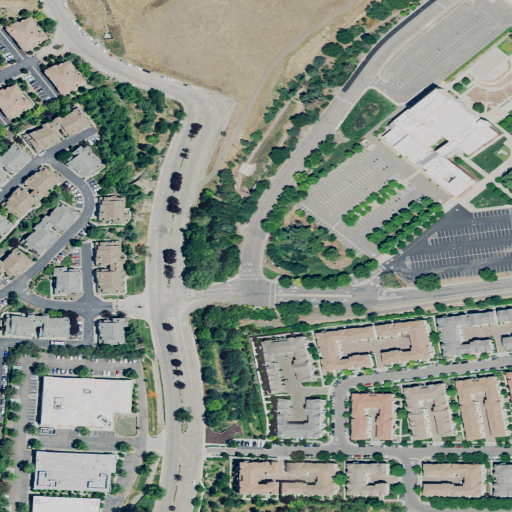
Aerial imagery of valley in California named Collier Canyon containing medium intensity development, high intensity development, grassland, low intensity development, and open development